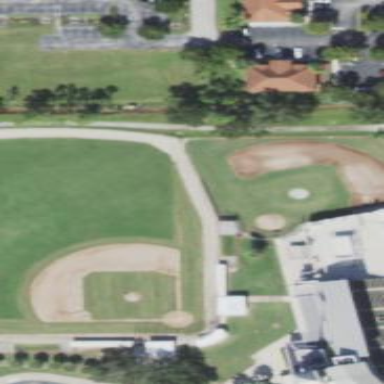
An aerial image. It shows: Baseball pitch for leisure land.